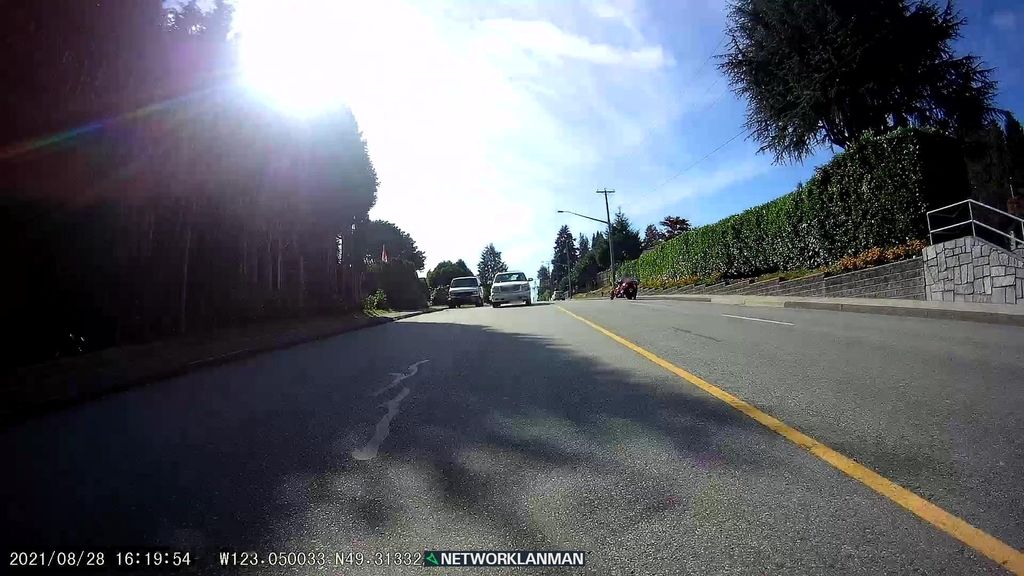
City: vancouver